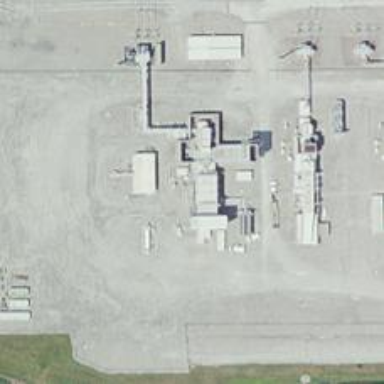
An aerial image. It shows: Gas-powered generator. It is gas turbine type generator.